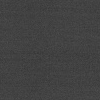
Atmospheric dust classification: dusty